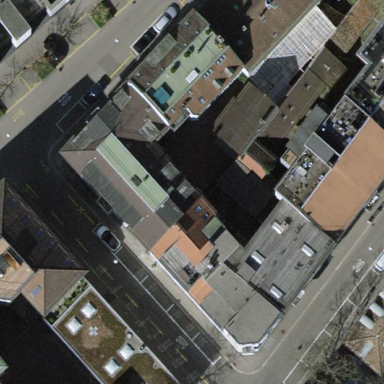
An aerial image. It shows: Building with tiled roof.